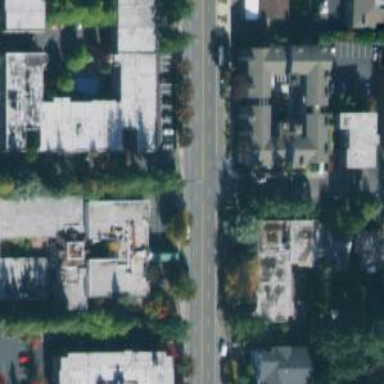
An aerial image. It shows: Residential road with sidewalk on the left side.